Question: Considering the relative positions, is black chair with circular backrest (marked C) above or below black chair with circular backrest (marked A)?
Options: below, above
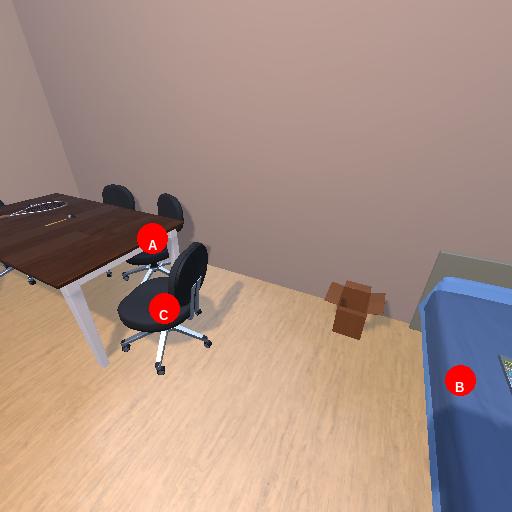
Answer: below